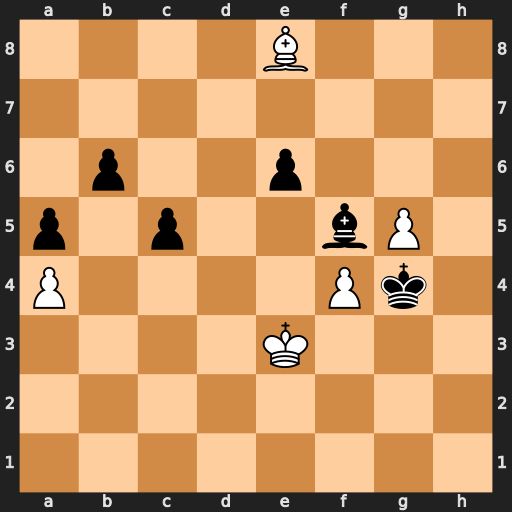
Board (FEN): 4B3/8/1p2p3/p1p2bP1/P4Pk1/4K3/8/8
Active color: w
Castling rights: -
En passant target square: -
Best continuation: g6 e5 fxe5 Kg5 g7